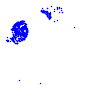
Particle: electron